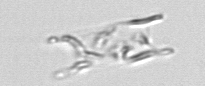
Label: Eucampia